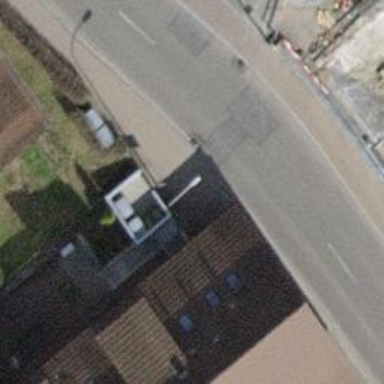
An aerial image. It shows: Sidewalk that resembles building passage tunnel.